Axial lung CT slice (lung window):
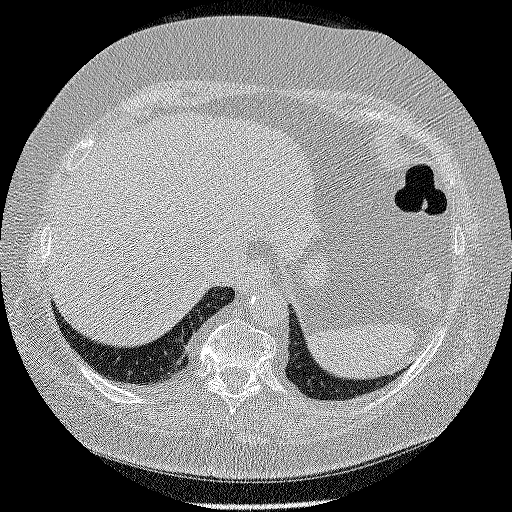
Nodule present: no